Question: I'm using angularJs validation in my html form. I'm using the required validation on an input, and when I erase the value there the textbox gets highlighed in red and trying to submit the pops-out the error 'Please fill out this field' But my custom error message is not displayed. Following is the code.
'''
<form id="settingsForm" ng-submit="vm.saveSettings()" class="form">
<td style="width:30%">
<input class="userInput" name="locationName" style="width:80%" type="text" maxlength="50" data-ng-model="vm.location.locationName" required />
<label class="validationErrorText" data-ng-show="locationSettingsForm.locationName.$error.required">Location Name Required</label>
</td>
</form>
'''
Any idea why this happens? Attached is a screenshot of how its displayed when the field is not filled.

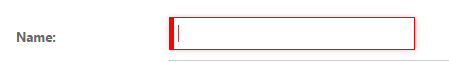
Answer: Add
'''
name="locationSettingsForm"
'''
to the '<form>' element